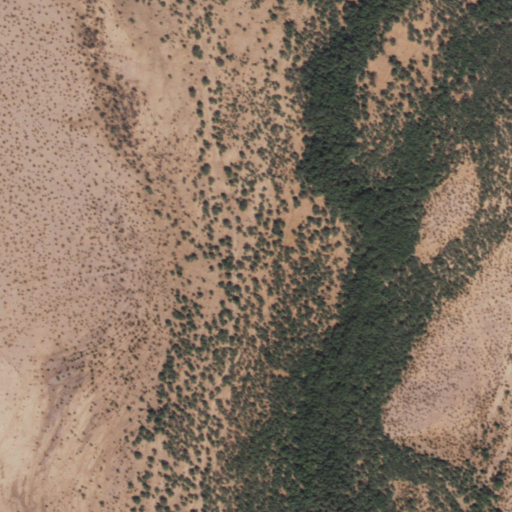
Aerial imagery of valley in Arizona named La Quituni Valley containing shrub and grassland